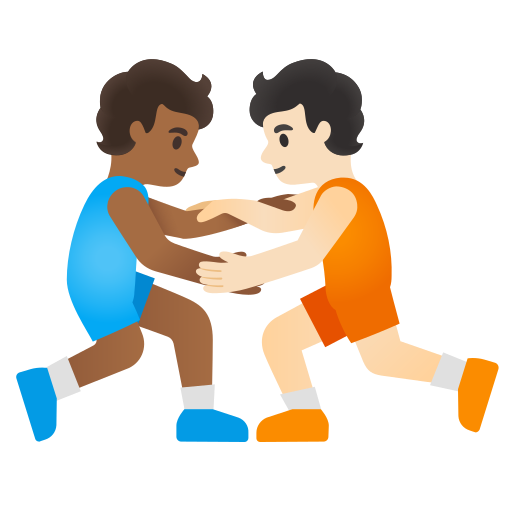
Emoji: 🧑🏾‍🫯‍🧑🏻